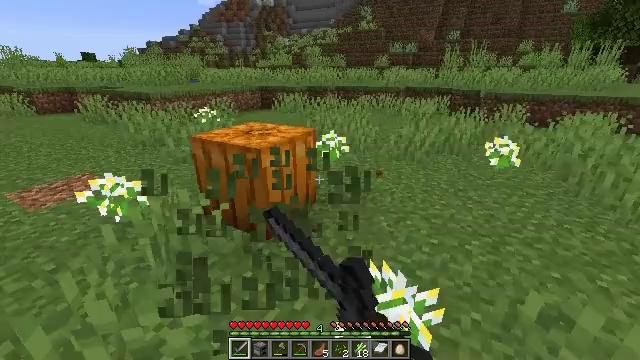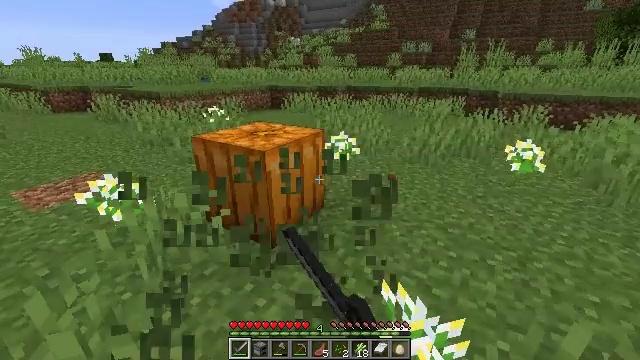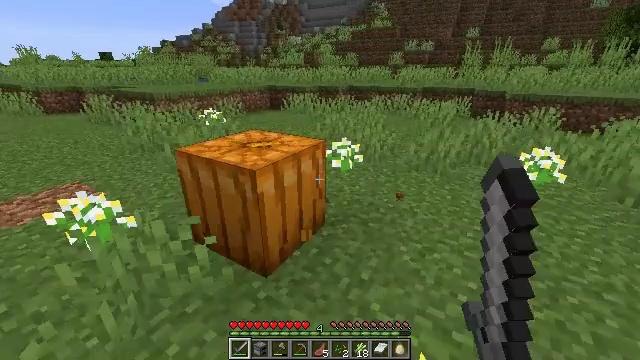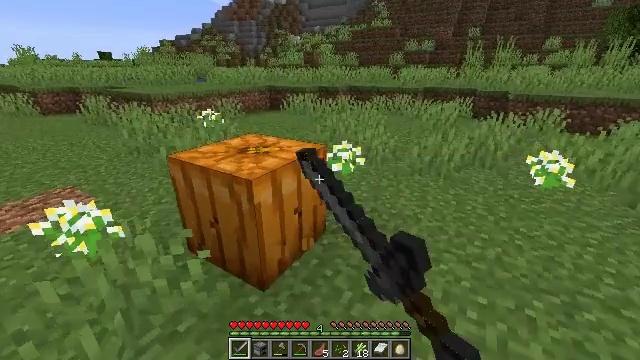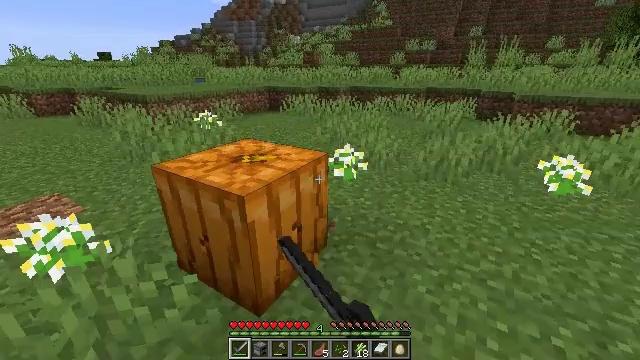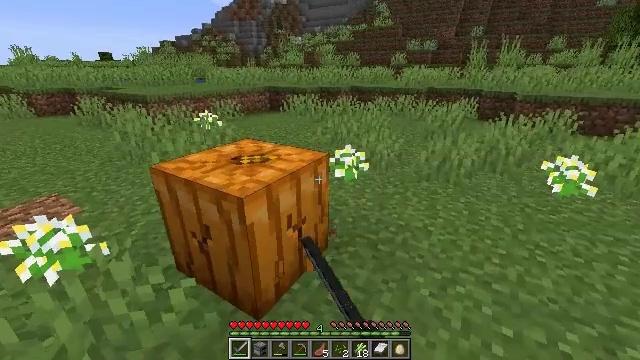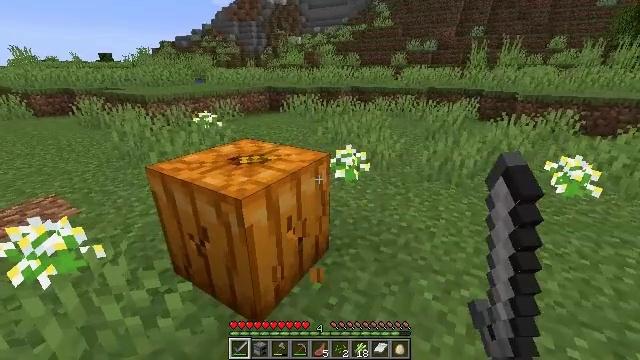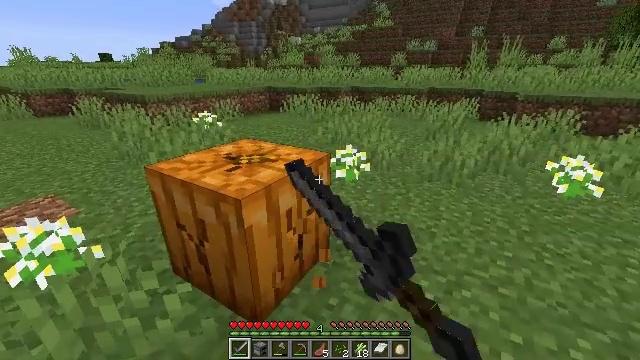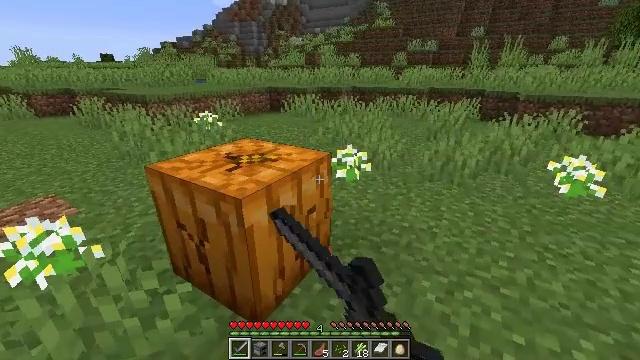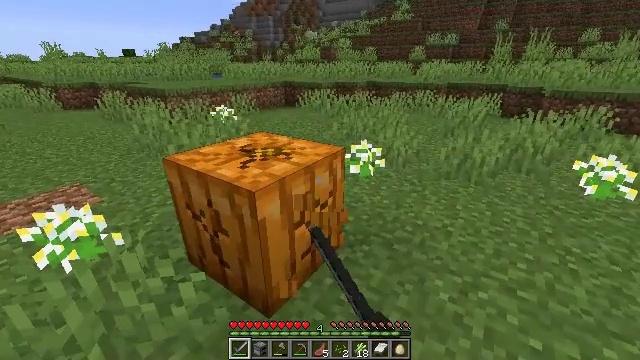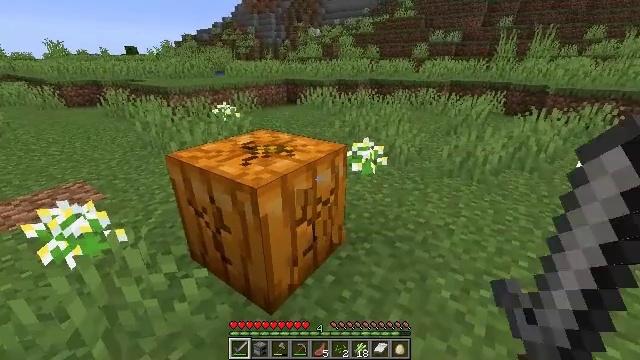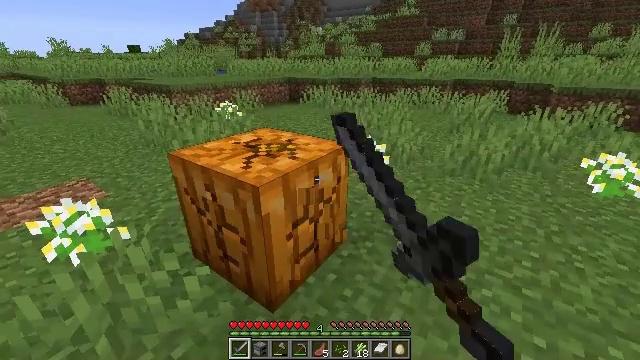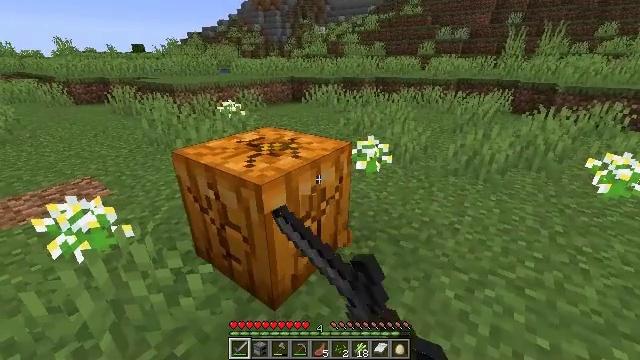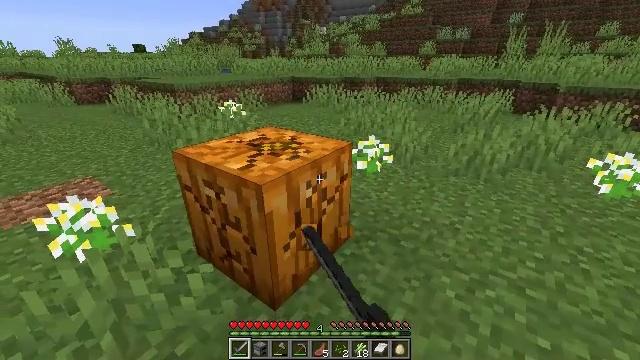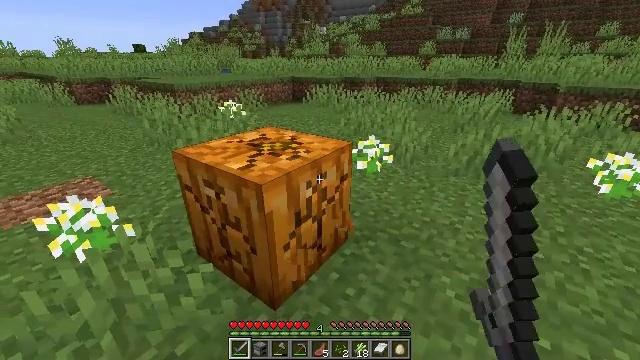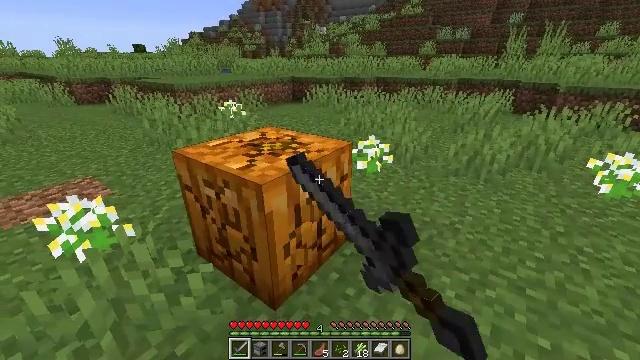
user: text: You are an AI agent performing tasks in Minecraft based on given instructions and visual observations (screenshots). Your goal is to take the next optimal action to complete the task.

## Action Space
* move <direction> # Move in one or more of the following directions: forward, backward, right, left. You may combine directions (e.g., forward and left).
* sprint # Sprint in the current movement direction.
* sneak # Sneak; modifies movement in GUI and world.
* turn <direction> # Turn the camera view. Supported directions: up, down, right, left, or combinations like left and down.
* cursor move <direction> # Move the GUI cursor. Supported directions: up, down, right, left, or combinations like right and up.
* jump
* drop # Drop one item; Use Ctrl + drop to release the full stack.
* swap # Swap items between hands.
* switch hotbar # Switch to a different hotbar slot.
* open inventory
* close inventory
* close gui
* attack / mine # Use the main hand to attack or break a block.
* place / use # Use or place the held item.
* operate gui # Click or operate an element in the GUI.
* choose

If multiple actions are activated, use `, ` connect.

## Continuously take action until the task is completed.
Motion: motion action
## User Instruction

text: Mine the pumpkin from the ground.
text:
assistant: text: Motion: move forward, turn left, attack / mine
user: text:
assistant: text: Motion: move forward, attack / mine
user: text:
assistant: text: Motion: move forward, attack / mine
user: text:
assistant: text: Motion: attack / mine
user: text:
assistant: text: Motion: attack / mine
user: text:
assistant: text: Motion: attack / mine
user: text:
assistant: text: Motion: attack / mine
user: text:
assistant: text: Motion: attack / mine
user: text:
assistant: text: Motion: turn left and down, attack / mine
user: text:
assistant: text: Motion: attack / mine
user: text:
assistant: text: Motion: attack / mine
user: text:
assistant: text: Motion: attack / mine
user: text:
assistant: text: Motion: attack / mine
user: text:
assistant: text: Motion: attack / mine
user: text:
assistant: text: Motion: attack / mine
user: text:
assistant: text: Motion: attack / mine
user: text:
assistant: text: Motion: attack / mine
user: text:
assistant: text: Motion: attack / mine
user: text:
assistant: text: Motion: attack / mine
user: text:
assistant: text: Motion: attack / mine
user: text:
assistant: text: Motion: attack / mine
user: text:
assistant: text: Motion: attack / mine
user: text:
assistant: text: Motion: attack / mine
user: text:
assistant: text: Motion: attack / mine
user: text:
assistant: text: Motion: attack / mine
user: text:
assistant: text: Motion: attack / mine